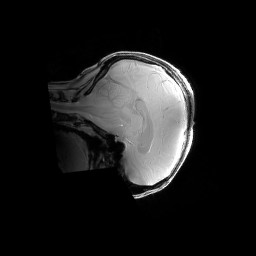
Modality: PDw
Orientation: sagittal
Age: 30
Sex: female
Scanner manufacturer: siemens
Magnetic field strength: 6.98 T
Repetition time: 1.3 s
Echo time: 0.00231 s